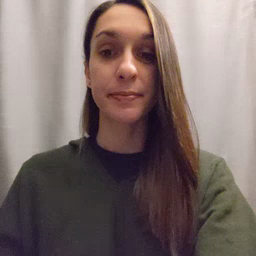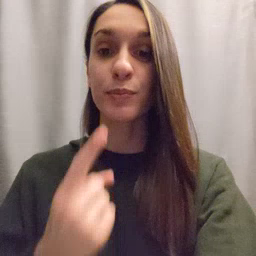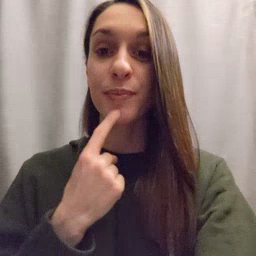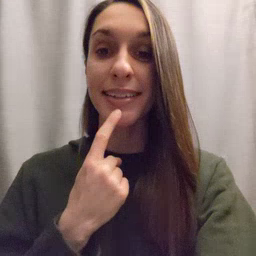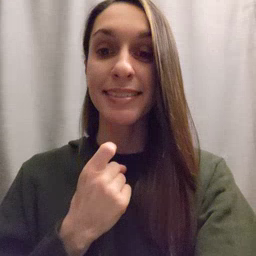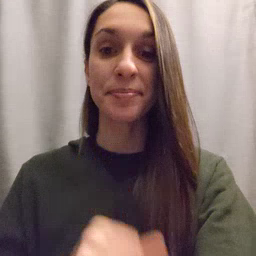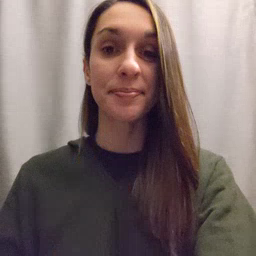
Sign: red